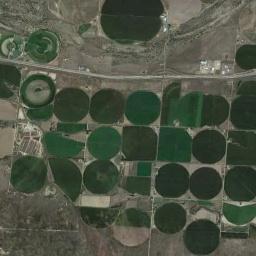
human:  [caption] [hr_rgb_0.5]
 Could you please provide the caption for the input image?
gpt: Some deep green circle farmland are in the bare land .

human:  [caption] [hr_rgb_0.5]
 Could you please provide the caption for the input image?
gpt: Many dark green, Light green mixed neatly arranged circular farmland, .

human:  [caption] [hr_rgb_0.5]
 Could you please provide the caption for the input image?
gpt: There are round fields in different areas .

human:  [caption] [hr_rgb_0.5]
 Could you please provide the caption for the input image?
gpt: Several dark green circular or fan-shaped farmlands with different radians are surrounded by wasteland and a road goes through the wasteland .

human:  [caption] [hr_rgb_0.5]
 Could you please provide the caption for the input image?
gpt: There are many circular farmlands of the same size arranged irregularly .